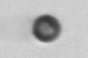
Label: bead